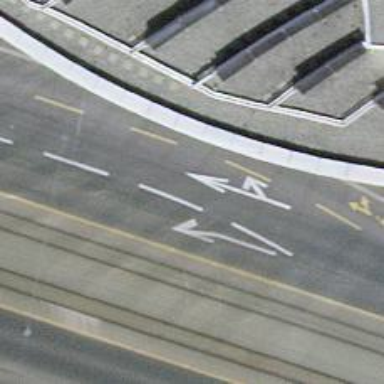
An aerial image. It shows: Primary road with asphalt surface and designated cycle lane.